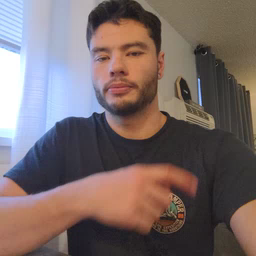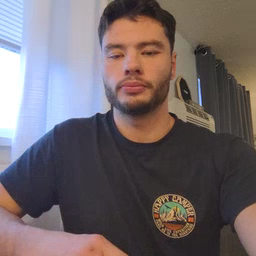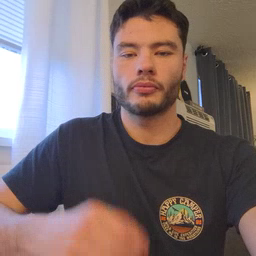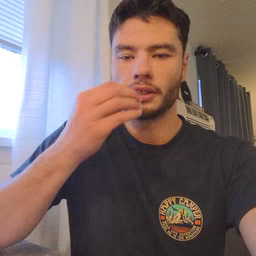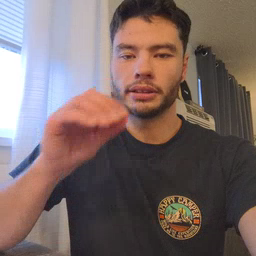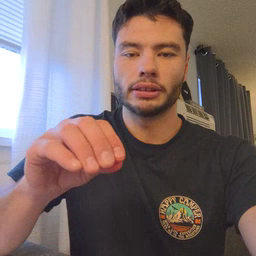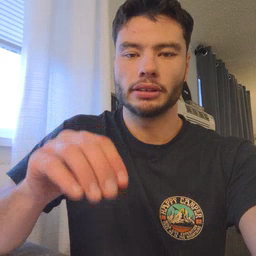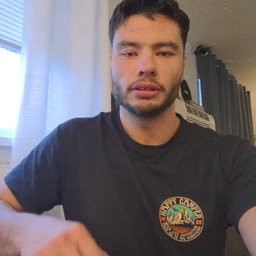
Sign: kiss